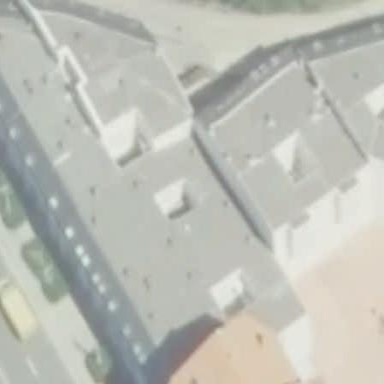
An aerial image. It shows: Part of building.